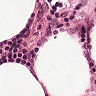
Metastatic tissue present: no